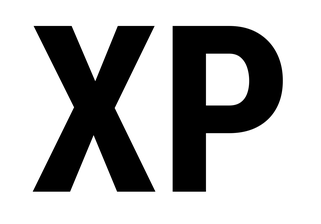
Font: Roboto_Condensed_Bold